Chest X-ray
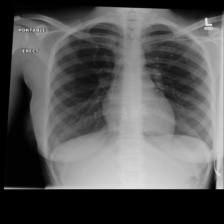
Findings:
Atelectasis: negative
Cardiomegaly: negative
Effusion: negative
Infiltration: negative
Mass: negative
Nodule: negative
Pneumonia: negative
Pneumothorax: negative
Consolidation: negative
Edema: negative
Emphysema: negative
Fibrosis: negative
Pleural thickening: negative
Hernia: negative